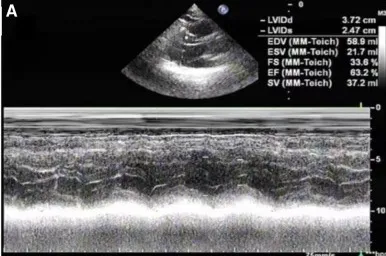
(A) The patient was admitted to the hospital with a left ventricular ejection fraction of 63.2% and normal systolic and diastolic function.
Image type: radiology (ultrasound)